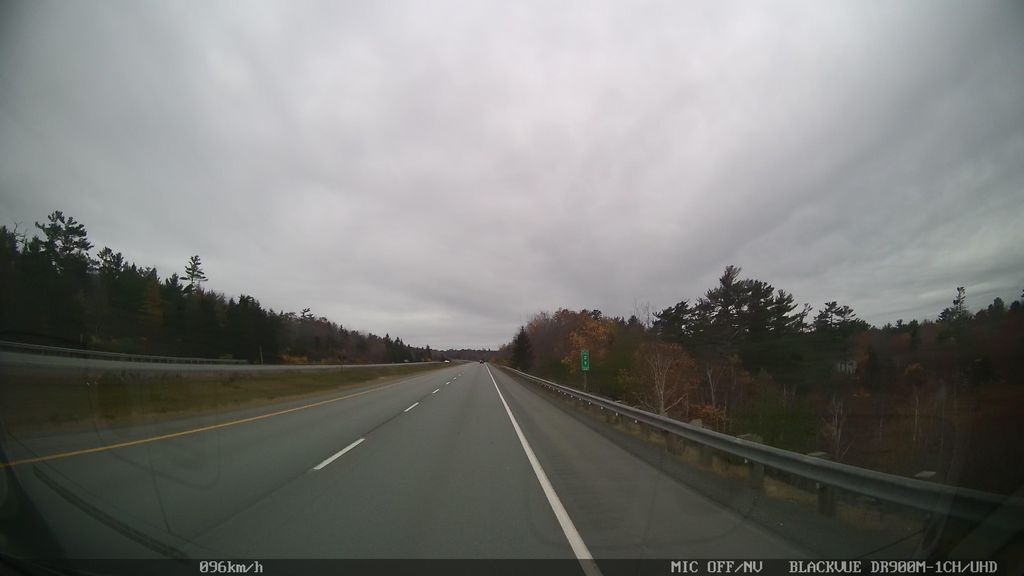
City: halifax